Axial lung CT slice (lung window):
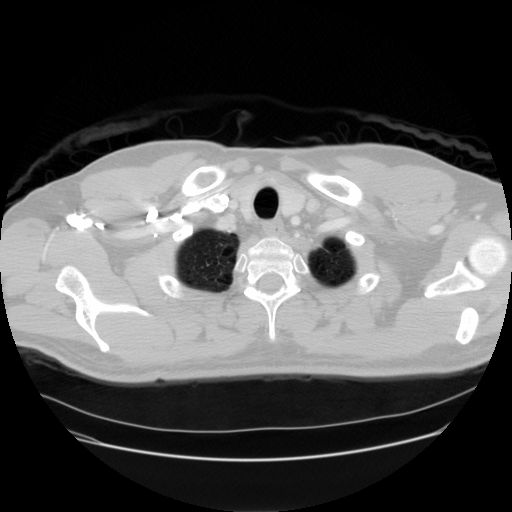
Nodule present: no